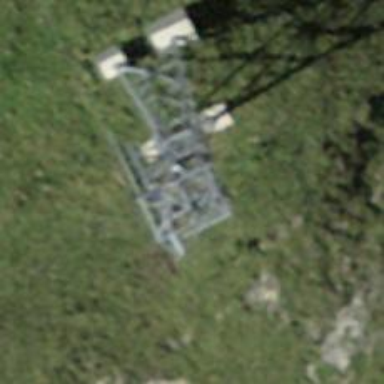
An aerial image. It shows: Pylon for aerialway.